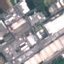
Land use / land cover: Industrial